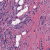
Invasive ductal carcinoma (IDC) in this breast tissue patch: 1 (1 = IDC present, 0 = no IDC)